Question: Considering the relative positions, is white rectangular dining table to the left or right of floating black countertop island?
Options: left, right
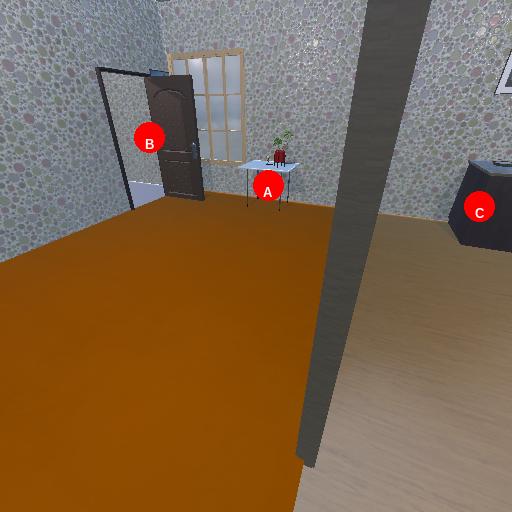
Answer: left